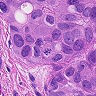
Metastatic tissue present: yes